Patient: sex M, age 52
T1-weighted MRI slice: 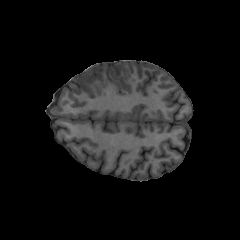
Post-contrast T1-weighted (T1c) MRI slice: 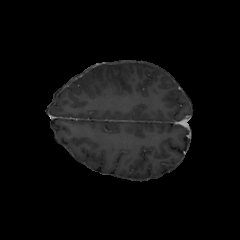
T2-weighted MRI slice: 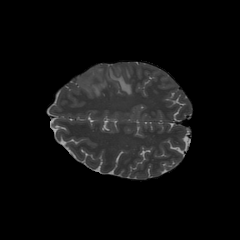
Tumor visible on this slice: yes
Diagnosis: Glioblastoma, IDH-wildtype
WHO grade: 4